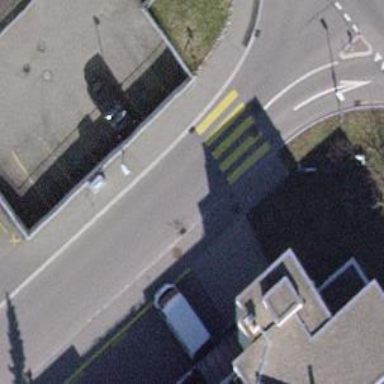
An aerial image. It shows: Marked zebra crossing on the road.